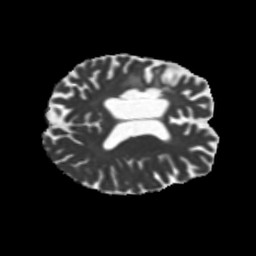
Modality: MD
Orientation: axial
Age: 68
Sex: female
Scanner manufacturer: siemens
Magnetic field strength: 3 T
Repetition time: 5.25 s
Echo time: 0.08 s